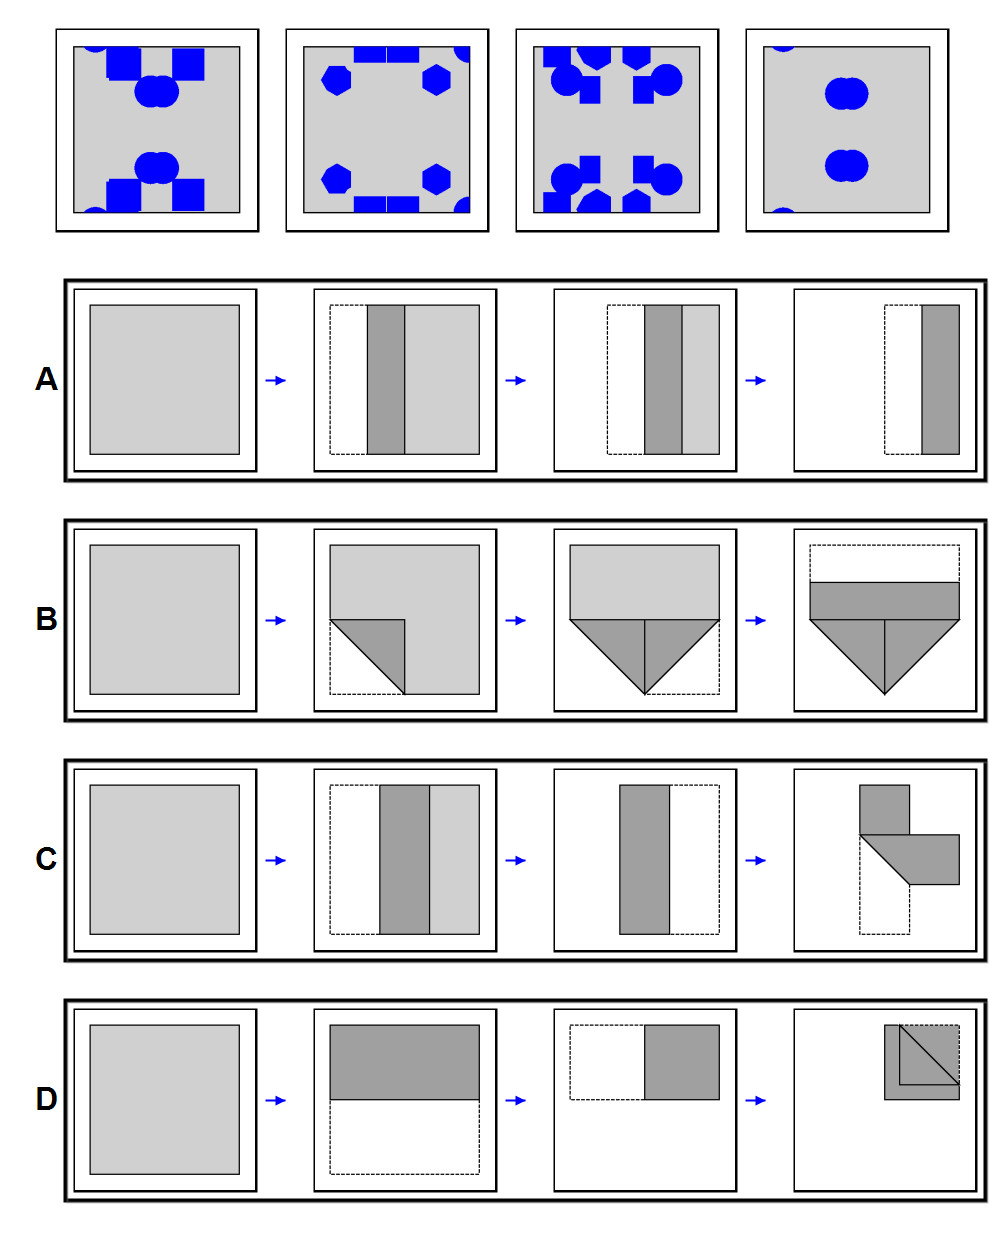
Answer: D